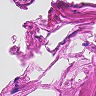
Metastatic tissue present: no